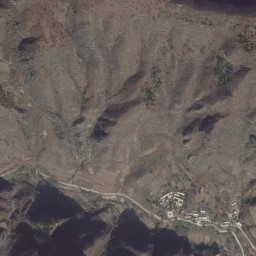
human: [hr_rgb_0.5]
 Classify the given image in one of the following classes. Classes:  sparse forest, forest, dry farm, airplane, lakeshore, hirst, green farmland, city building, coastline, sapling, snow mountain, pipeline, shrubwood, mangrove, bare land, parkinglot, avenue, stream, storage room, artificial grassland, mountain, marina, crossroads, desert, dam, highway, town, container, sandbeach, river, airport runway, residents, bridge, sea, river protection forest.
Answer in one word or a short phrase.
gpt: mountain